Interaction volume radius: 5 \u00c5
Interaction volume height: 35 \u00c5
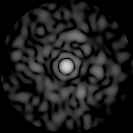
Disorder parameter: 0.8294